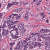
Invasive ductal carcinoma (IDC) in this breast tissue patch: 1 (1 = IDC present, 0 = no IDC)